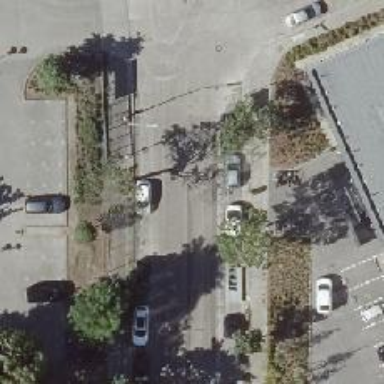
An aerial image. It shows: Public transport stop position.